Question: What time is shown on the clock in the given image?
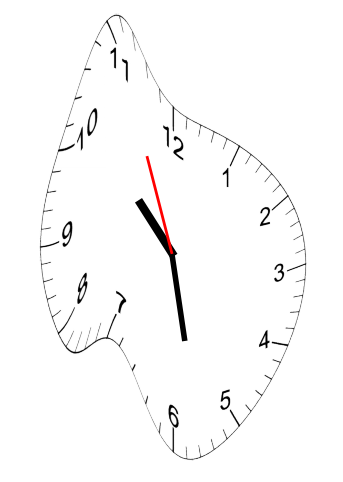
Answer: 10:27:56